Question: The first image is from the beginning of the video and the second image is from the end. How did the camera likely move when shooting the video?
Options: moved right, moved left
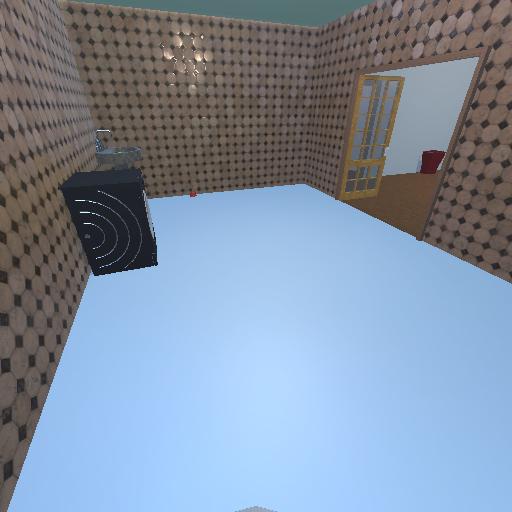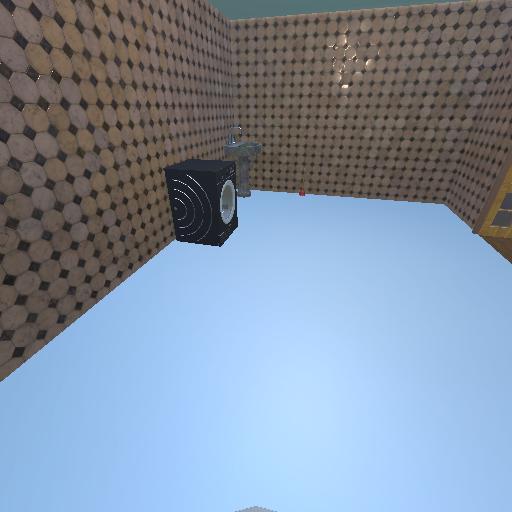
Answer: moved right